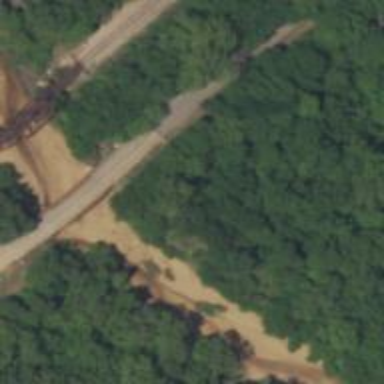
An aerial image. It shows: Unclassified road with bridge.